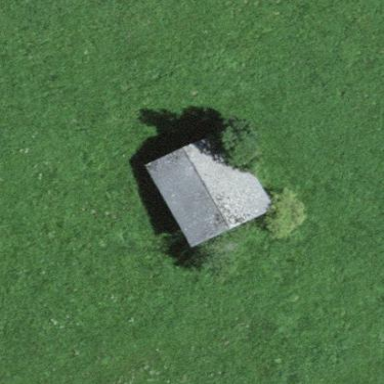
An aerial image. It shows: Rural barn.